Interaction volume radius: 10 \u00c5
Interaction volume height: 30 \u00c5
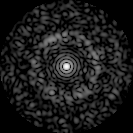
Disorder parameter: 0.8336